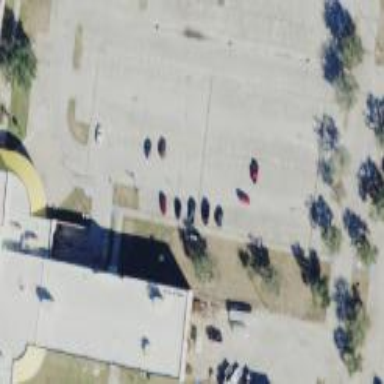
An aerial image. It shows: Parking area.